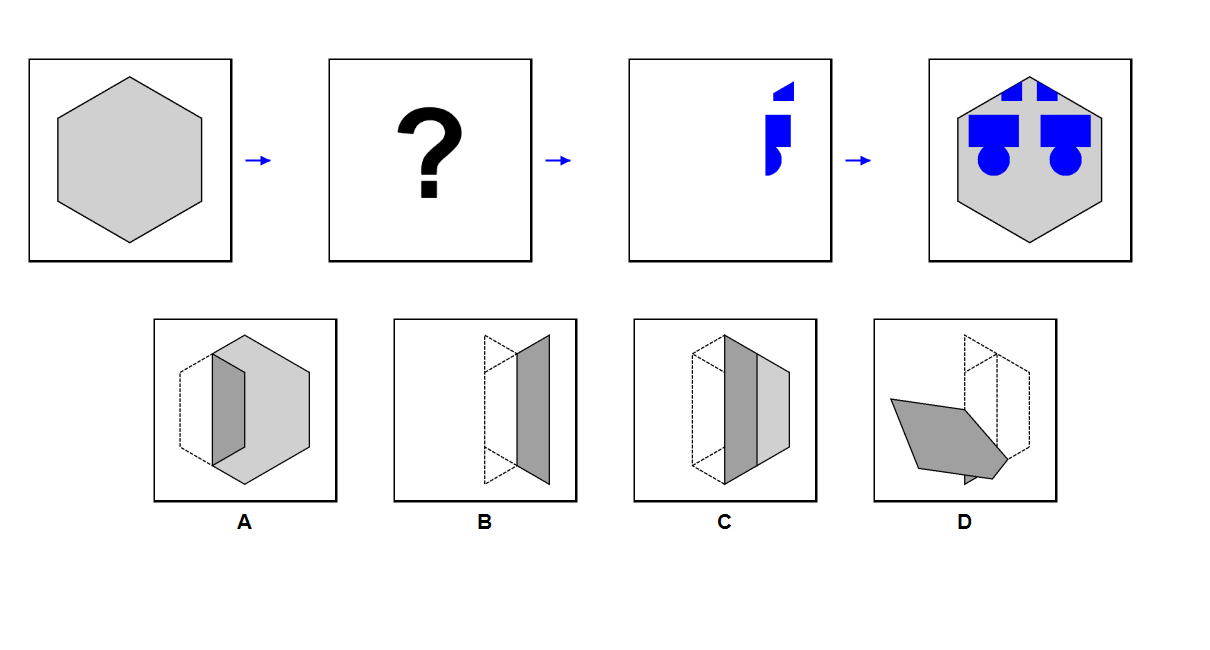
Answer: D